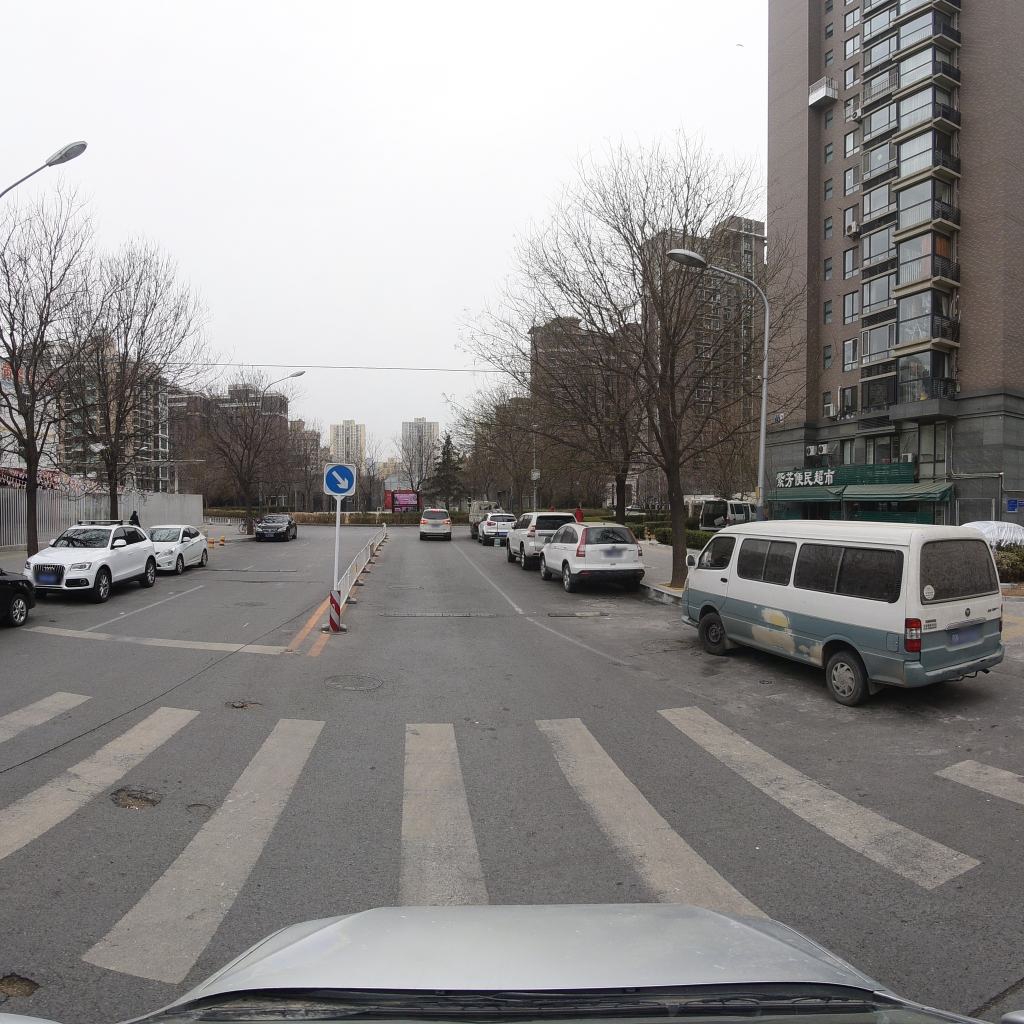
Region: Fengtai
Road damage annotations: transverse crack, manhole cover, manhole cover, manhole cover, pothole, pothole, pothole, manhole cover, longitudinal crack, pothole